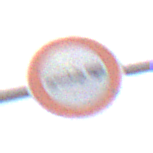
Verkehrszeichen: VerbotPersonenkraftwagenMitAnhaenger
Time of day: Midday
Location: Outdoor (Suburban)
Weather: Overcast
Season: NotSpecified
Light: Natural